Question: I would like to update the dates at first column(A) if the values change in the same related row with the date.
I could do it for one cell at a time with the below code. However, when multiple cells are selected, macro stops running. Can you help me to upgrade below code to work for multiple cells too ?
I found codes that does what i want for predefined targets and ranges, but i want it to work without defining target or selection range in the code.

'''
Dim oldValue As Variant
'Get the old selected cell value
Private Sub Worksheet_SelectionChange(ByVal Target As Range)
oldValue = Target.Value
End Sub
'Update the date in first column when new value on selected cell
Private Sub Worksheet_Change(ByVal Target As Range)
If (Target.Count = 1) And Not (Target.Column = 1) And Not (Target.Value = oldValue) Then
Cells(Target.Row, 1) = Date
Else
End If
End Sub
'''
:
I want to be able to update the relevant dates if multiple cells are changed. For example, when copying the letter "x" into the range 'C6,C8:C9', the dates in 'A6', 'A8' and 'A9' should change. But when copying the letter "a" into those same cells, only 'A6' and 'A9' should change, because 'C8' was already "a" before making the change.
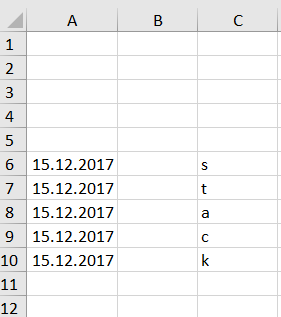
Answer: '''
Dim dict As Object
'Get the old selected cell value
Private Sub Worksheet_SelectionChange(ByVal Target As Range)
Set dict = CreateObject("Scripting.Dictionary")
For Each cell In UsedRange.Cells
dict.Add cell.Address, cell.Value
Next cell
End Sub
'Update the date in first column when new value on selected cell
Private Sub Worksheet_Change(ByVal Target As Range)
If Not (Target.Column = 1) Then
For Each cell In Target.Cells
If dict.exists(cell.Address) Then
If dict(cell.Address) <> cell.Value Then
Application.EnableEvents = False
Cells(cell.Row, 1) = Date
Application.EnableEvents = True
End If
Else 'if the cell was not used before and this is a new row being filled
Application.EnableEvents = False
Cells(cell.Row, 1) = Date
Application.EnableEvents = False
End If
Next cell
End If
End Sub
'''